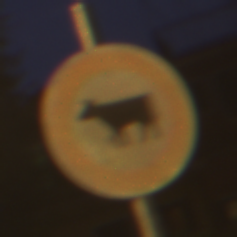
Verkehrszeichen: VerbotViehtrieb
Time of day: Night
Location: Outdoor (Urban)
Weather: Clear
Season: NotSpecified
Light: Artificial